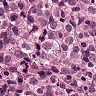
Metastatic tissue present: yes